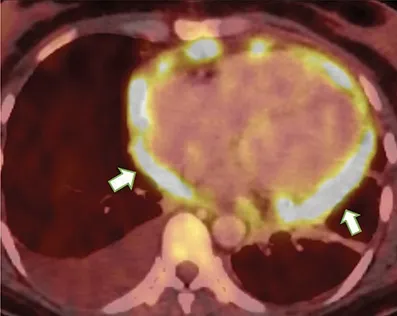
Nodular thickening of the pericardium with intense FDG uptake (arrows).
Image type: radiology (pet)